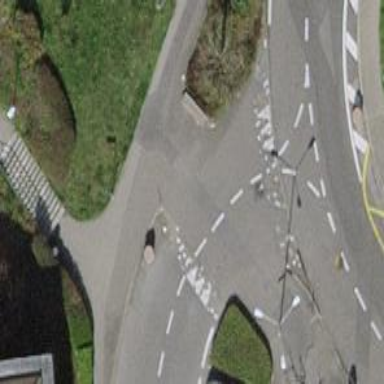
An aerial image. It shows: Uncontrolled and unmarked road crossing with traffic calming hump.